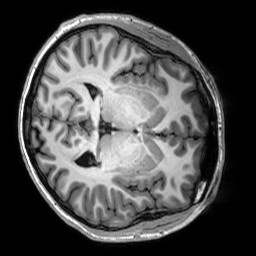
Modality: T1w
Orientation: axial
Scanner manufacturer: siemens
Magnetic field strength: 3 T
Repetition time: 2.3 s
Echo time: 0.00302 s